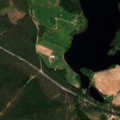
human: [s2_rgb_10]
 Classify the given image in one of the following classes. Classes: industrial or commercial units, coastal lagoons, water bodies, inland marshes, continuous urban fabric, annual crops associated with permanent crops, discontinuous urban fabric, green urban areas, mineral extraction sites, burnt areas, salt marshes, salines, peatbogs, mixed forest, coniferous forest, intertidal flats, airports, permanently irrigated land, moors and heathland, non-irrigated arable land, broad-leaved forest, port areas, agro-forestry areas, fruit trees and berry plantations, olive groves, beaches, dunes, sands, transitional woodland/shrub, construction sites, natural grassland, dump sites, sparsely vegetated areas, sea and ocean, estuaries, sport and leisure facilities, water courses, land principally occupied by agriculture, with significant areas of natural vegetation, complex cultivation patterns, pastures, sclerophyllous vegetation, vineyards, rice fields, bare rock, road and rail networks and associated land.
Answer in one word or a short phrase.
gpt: land principally occupied by agriculture, with significant areas of natural vegetation, coniferous forest, mixed forest, water bodies